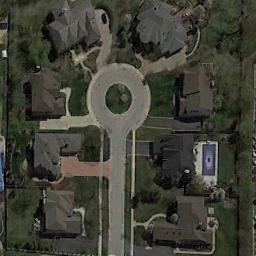
Label: residential